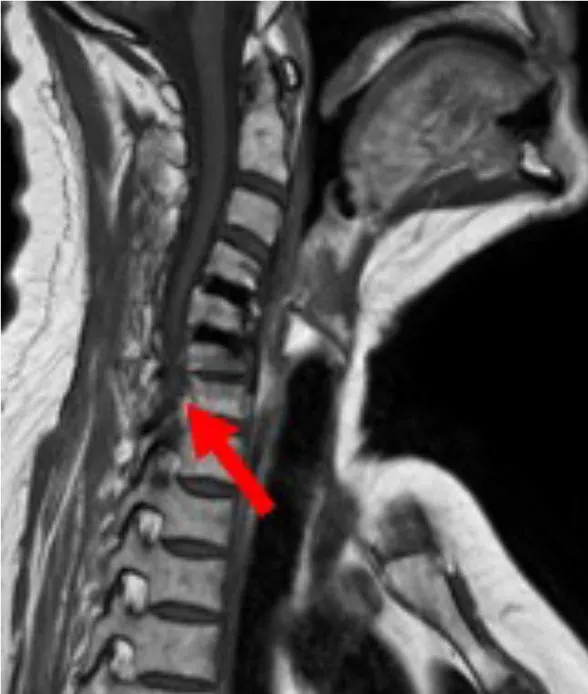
MRI double level EIT CIF cage 2 years postop Arrow indicates spinal stenosis C6/C7.
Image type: radiology (mri)